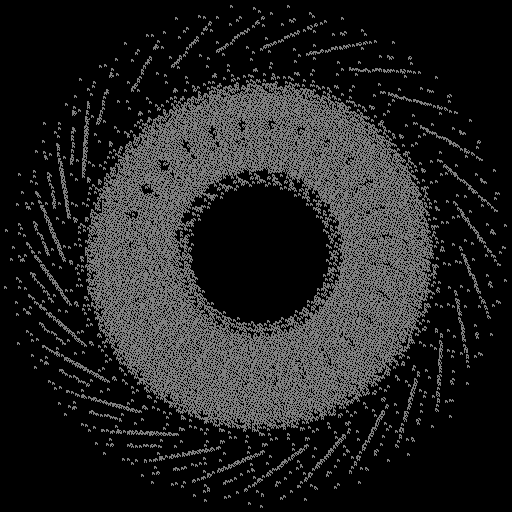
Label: sunflower